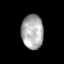
Tissue: prostate
Cell type: T cells
Senescence score: 0.3044
Nuclear area (px): 736
Mean DAPI intensity: 171.876